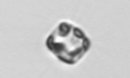
Label: Thalassiosira